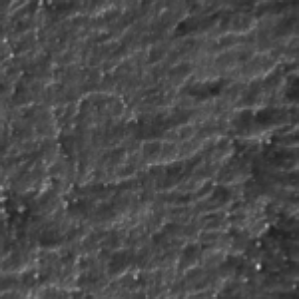
Label: frost